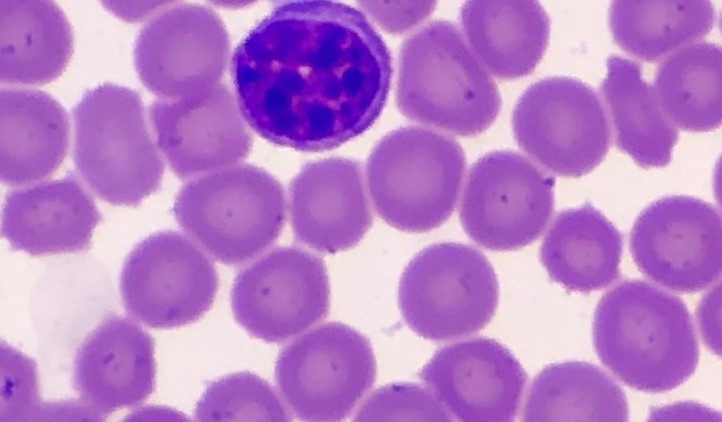
White blood cell type: Lymphocyte